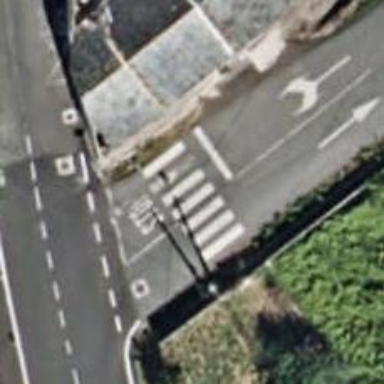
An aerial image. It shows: Uncontrolled crossing on the road.